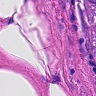
Metastatic tissue present: no